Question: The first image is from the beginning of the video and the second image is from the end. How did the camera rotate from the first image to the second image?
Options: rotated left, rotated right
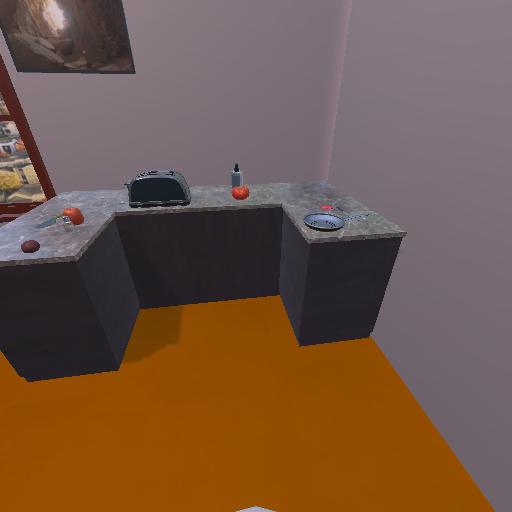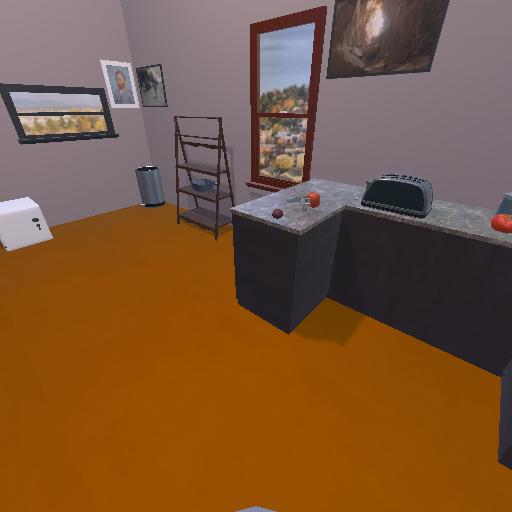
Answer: rotated left